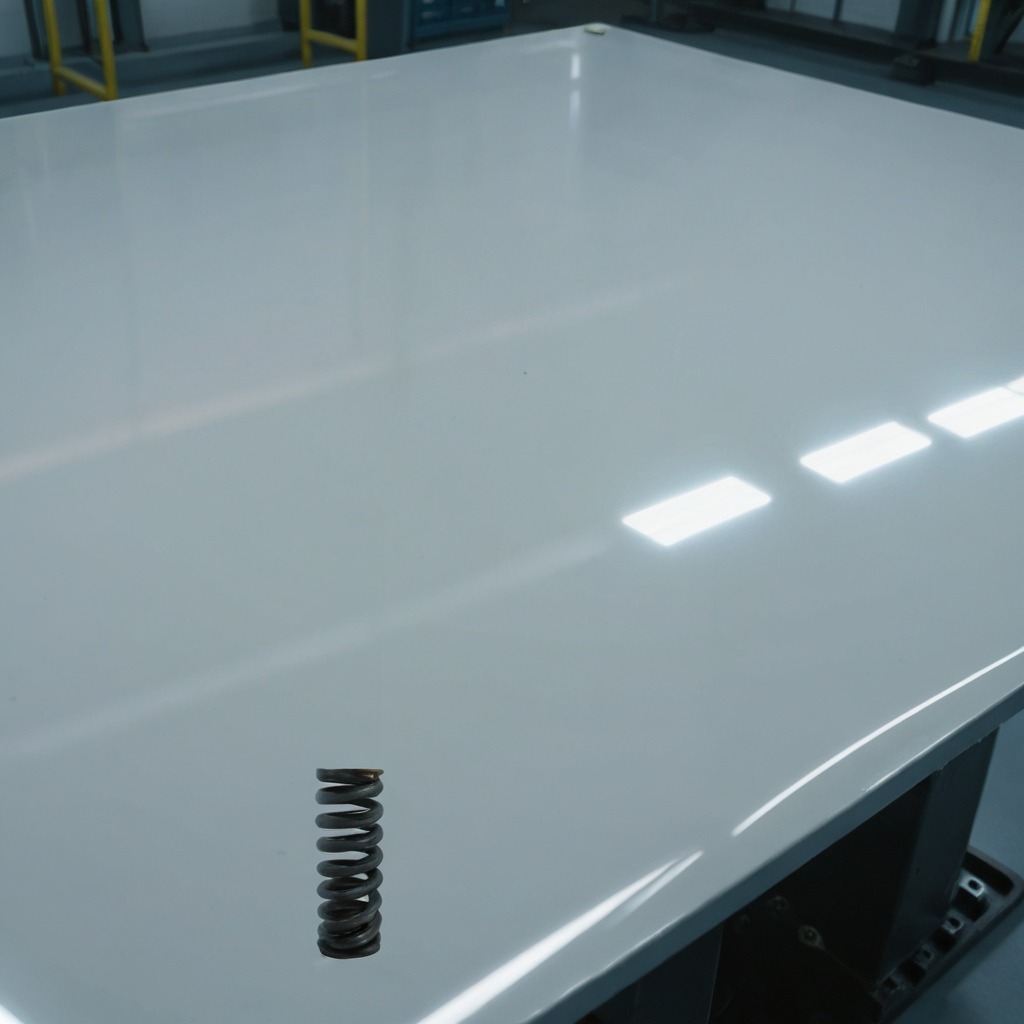
A coiled metal spring lies on a high-gloss table in a ship maintenance bay industrial lighting.